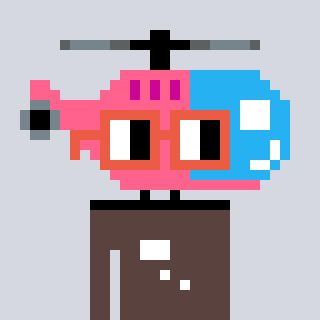
a pixel art character with square orange glasses, a helicopter-shaped head and a darkbrown-colored body on a cool background